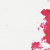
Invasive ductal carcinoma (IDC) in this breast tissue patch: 0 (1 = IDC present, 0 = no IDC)